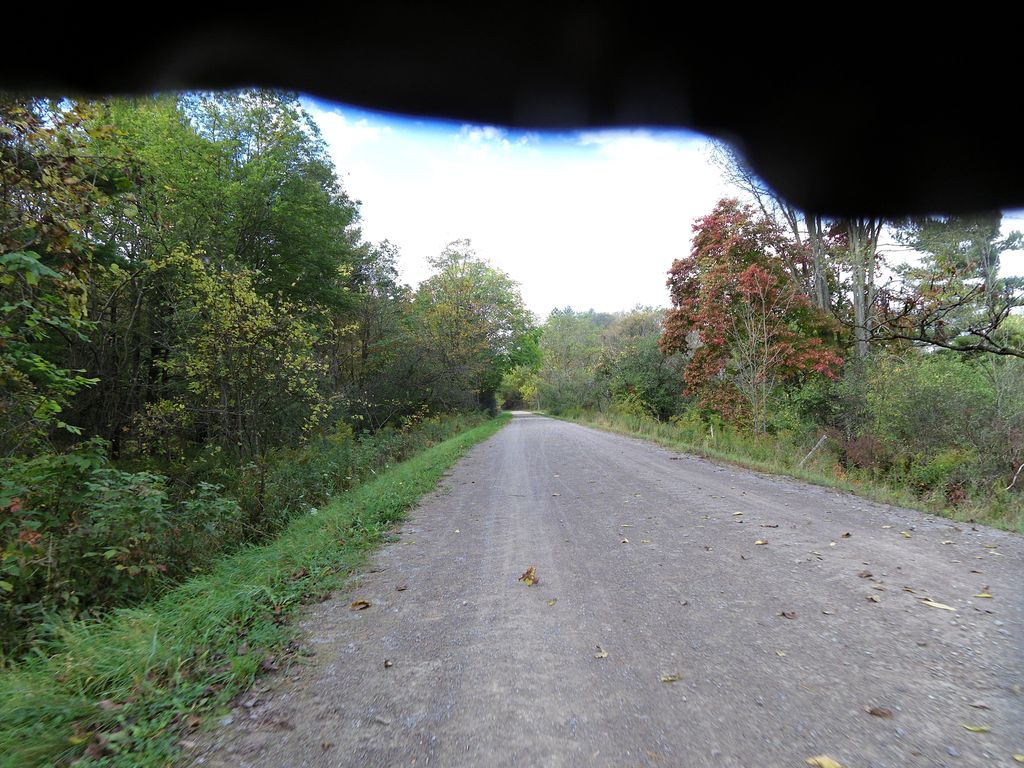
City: hamilton